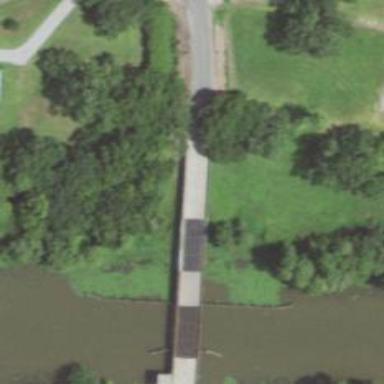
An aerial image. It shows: Swing bridge on tertiary road.